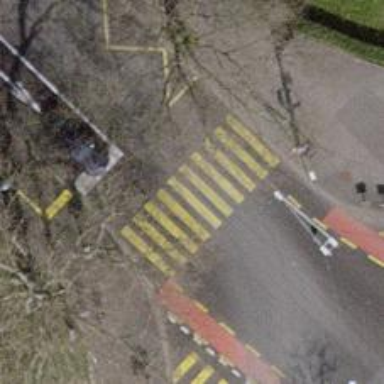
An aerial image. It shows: Secondary road with asphalt surface. There is cycle lane on the left side and trolley wires above the road.